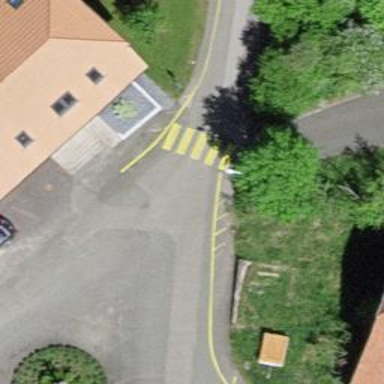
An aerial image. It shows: Uncontrolled zebra crossing.